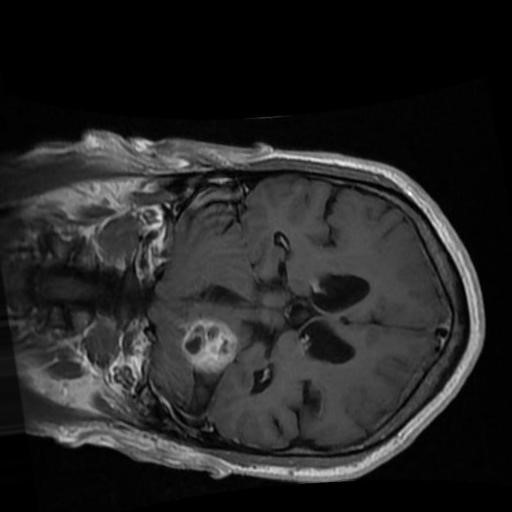
Label: brain_menin